Question: I am trying to make a plus one voting system with jquery on my website. I have the html/css structure built. I have a thumb image that when hovered over, turns green, when someone clicks it, I want it to add a +1 and keep incrementing as people keep hitting it.
Here is what it looks like:
So when someone hits it, I want it to add the numbers to the right of the plus sign. Here is my html structure.
'''
echo "<div id='thumb_holder'>";
echo "<div id='thumb_report'>";
echo "<a href='mailto:info@cysticlife.org'>";
echo "&#149 report";
echo "</a>";
echo "</div>";
echo "<div class= 'thumb_counter'>";
echo "+";
echo "</div>";
echo "<div id='thumb_thumb'>";
echo "<!--PHP STUFF-->";
echo "<a class='myButtonLink' href=''></a>";
echo "</div>";
echo "</div>";
'''
Any suggestions,guidance, or links to tutorials on how to achieve this are greatly appreciated.
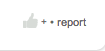
Answer: first of all you dont have to echo all your html code, just use '<?php ?>' when you need it for dynamic content. as dianuj suggested you need to use ajax. make an ajax call using jquery (for simplicity sake) to your ajax handling public function, handle it there (for example using an id and increment a counter) and then return some data to the client. If the ajax request succeeds update the counter using javascript.
i'll give you an example taken from my app
codeigniter part, inside the controller
i handle a post that provides an imageid and the userid to check their permissions and echo
a response. for more complex app you should use json for various reasons.
'''
public function changeImage(){
if ($this->input->post('imageid')){
.... handle imageid and userid, check for permissions, query the database..
...construct a $response...
echo $response;
}
}
'''
in javascript i use something like this:
'''
$(".dropdown-menu li a").click(function(){
'''
..prepare a mydata array..
'''
$.ajax({
type: "POST",
url: "<?php echo $base_url; ?>pathtocontroller/changeImage",
data: mydata,
success: function(data){
//update your counter here
}
});
'''
});
i think that answers your general question on a way to do this.